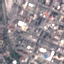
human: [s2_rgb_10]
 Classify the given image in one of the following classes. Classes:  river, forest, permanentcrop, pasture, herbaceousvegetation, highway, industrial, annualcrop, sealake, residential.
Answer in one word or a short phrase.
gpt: Industrial